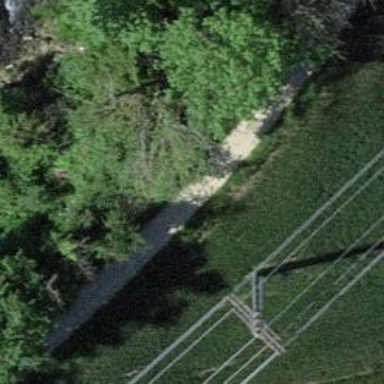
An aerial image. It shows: Power line is depicted.